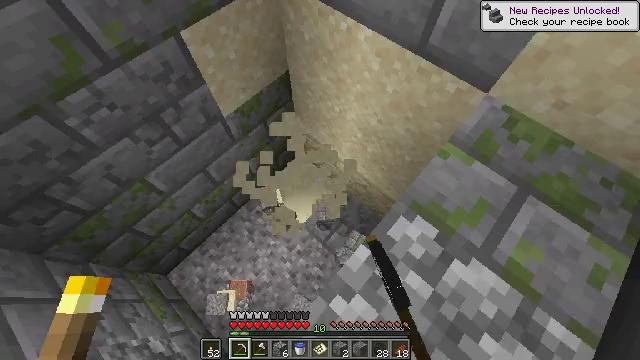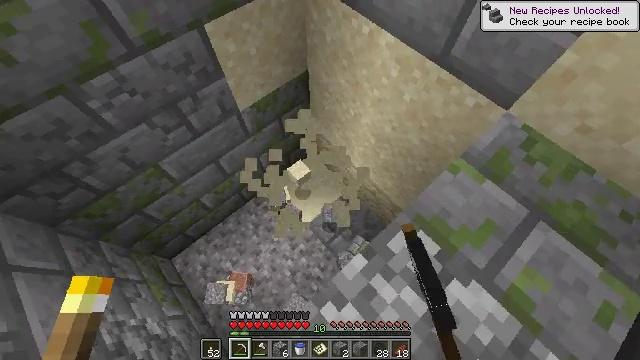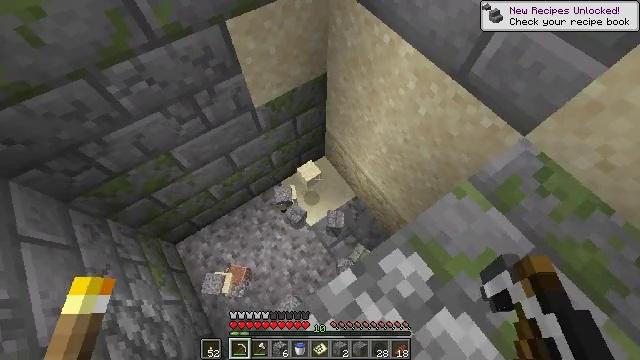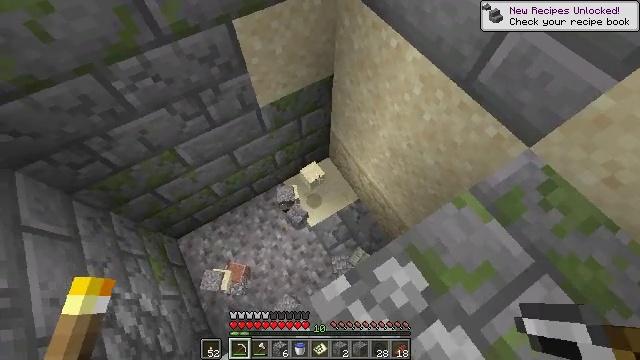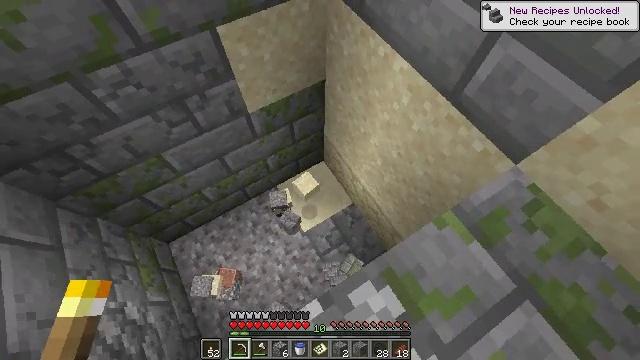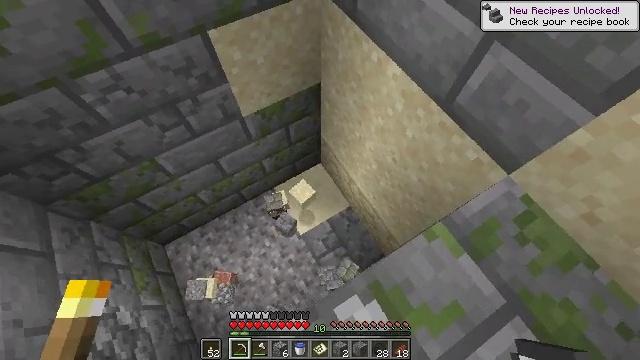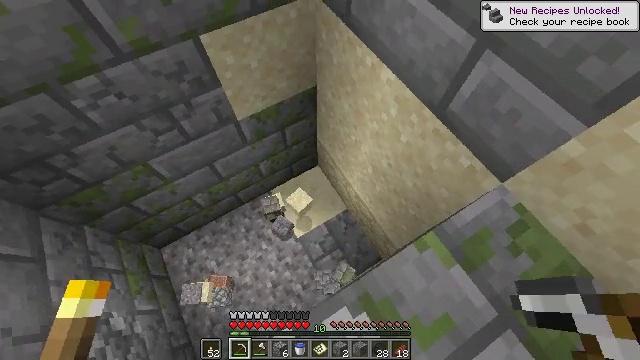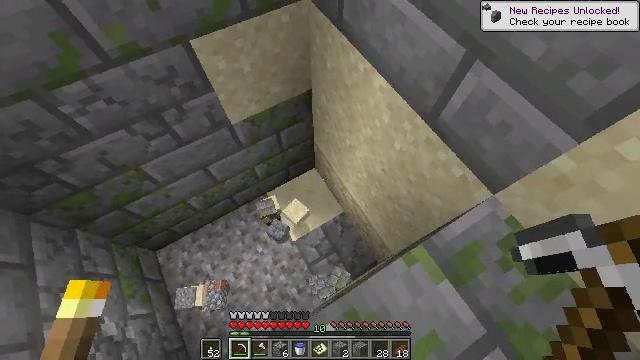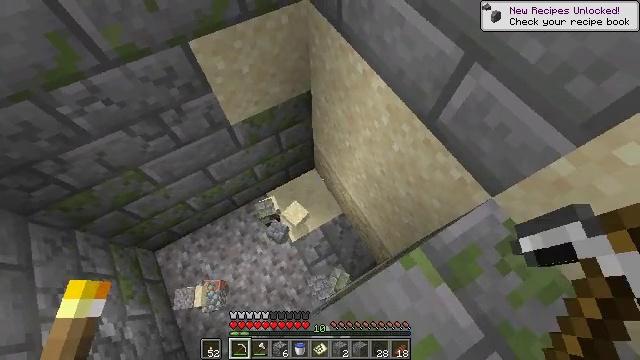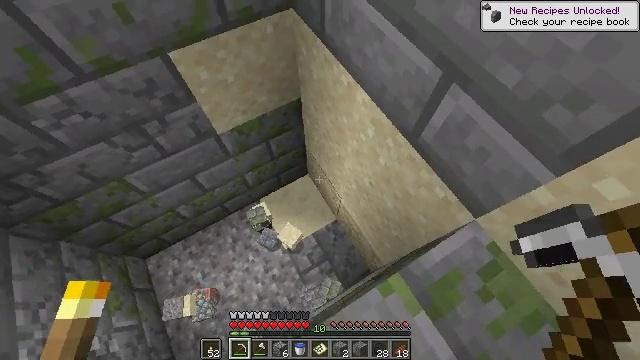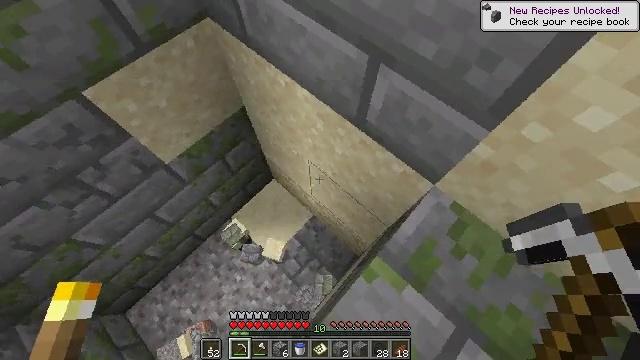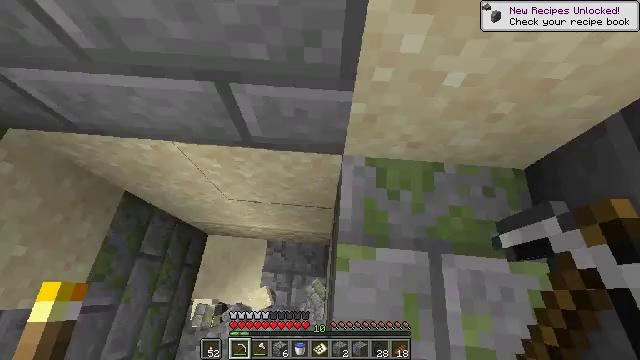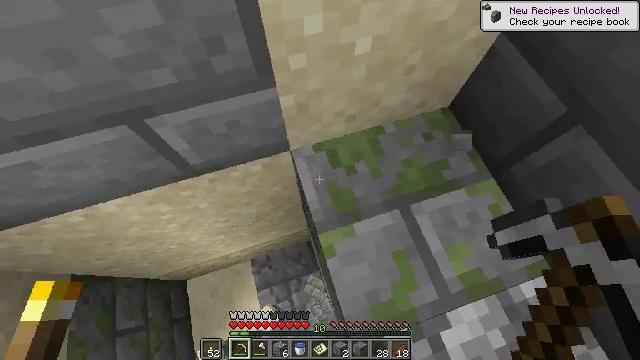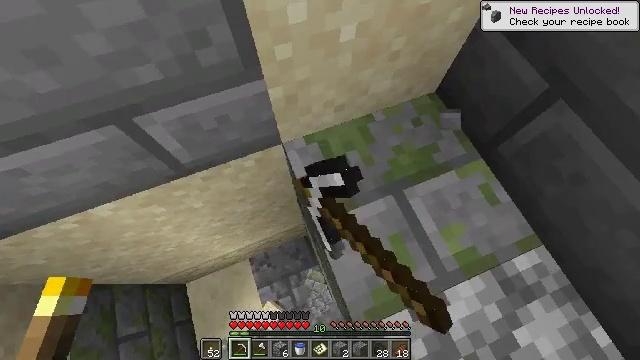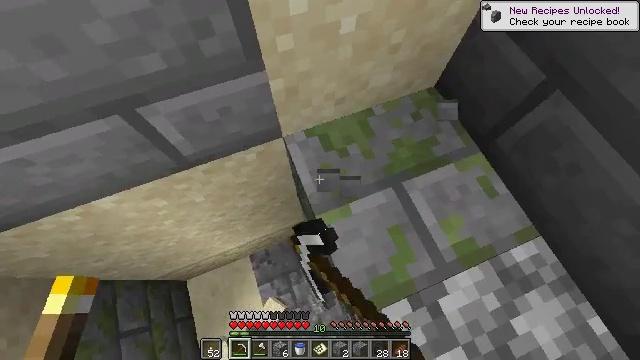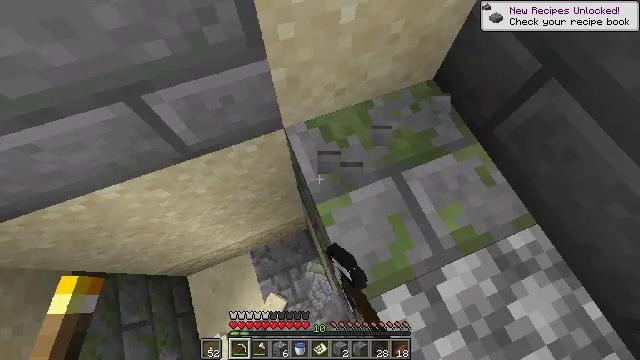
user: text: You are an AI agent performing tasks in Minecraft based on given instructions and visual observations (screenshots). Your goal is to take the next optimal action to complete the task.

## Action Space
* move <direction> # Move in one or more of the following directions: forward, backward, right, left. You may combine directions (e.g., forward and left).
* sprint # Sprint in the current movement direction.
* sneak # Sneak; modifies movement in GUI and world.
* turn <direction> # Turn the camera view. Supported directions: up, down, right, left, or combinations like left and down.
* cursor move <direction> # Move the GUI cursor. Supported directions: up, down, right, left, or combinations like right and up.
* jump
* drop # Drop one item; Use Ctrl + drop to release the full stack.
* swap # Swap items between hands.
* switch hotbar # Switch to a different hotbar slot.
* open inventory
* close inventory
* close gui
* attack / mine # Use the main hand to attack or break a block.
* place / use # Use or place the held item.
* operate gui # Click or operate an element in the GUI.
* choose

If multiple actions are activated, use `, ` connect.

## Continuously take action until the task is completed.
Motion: motion action
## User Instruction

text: Mine mossy stone bricks.
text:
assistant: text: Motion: move forward and move right, sneak, turn left, attack / mine
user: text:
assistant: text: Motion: move forward and move right, sneak, turn left, attack / mine
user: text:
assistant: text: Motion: move forward and move right, sneak, turn left, attack / mine
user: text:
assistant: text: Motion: move forward and move right, sneak, attack / mine
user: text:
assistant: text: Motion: move forward and move right, sneak
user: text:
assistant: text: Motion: move forward and move right, sneak
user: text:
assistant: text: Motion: move forward and move right, sneak
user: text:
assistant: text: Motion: move forward and move right, sneak
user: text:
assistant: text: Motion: move forward and move right, sneak
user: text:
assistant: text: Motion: move right, sneak, turn right and down
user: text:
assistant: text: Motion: sneak, turn right
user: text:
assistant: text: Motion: move back, sneak, turn right and down, attack / mine
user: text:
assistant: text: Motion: move back, sneak, turn right, attack / mine
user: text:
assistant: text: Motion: move back, sneak, attack / mine
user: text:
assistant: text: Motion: move back, sneak, attack / mine
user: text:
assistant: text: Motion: move back, sneak, attack / mine
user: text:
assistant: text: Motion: move back and move right, sneak, turn left and up, attack / mine
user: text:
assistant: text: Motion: move back and move right, sneak, turn left and up, attack / mine
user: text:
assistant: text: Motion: move back and move right, sneak, turn up, attack / mine
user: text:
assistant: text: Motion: move back and move right, sneak, attack / mine
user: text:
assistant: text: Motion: sneak, attack / mine
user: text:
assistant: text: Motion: sneak, attack / mine
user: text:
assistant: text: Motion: sneak, attack / mine
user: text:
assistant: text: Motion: sneak, attack / mine
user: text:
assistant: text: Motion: sneak, attack / mine
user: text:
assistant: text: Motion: move right, sneak, attack / mine
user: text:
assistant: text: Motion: move right, sneak, attack / mine
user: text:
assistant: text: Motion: move right, sneak, attack / mine
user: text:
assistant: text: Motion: sneak, attack / mine